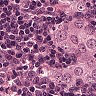
Metastatic tissue present: yes